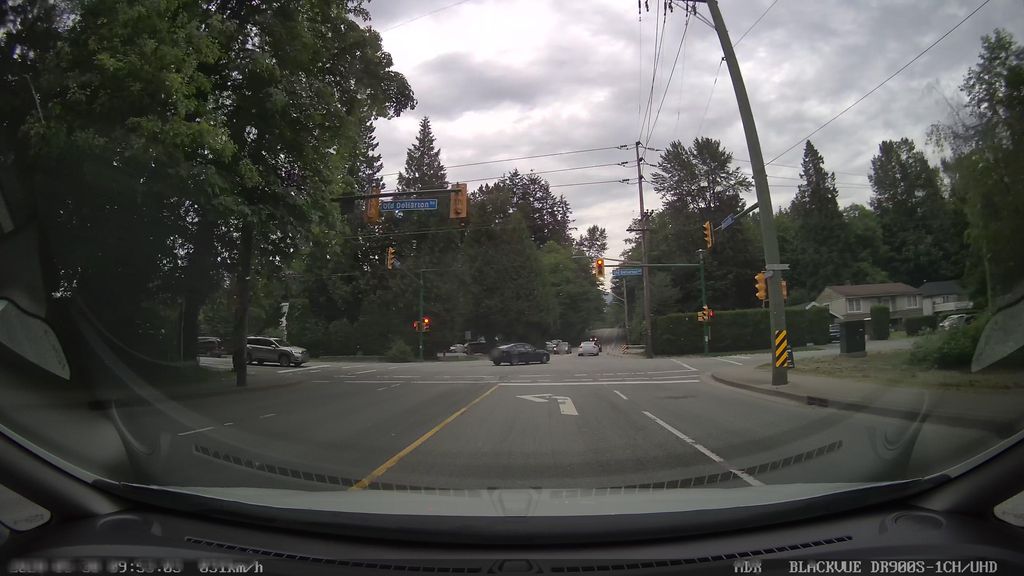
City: vancouver